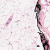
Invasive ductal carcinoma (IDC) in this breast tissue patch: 0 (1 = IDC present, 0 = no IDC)